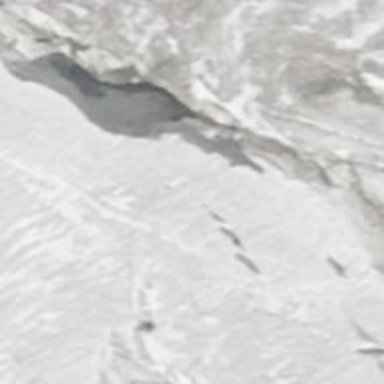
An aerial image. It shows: Crevasse in the natural environment.